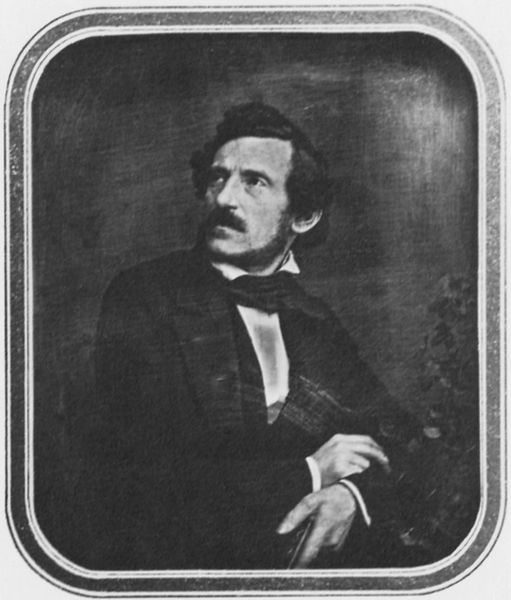
Titel: Der blinde Stelzner
Künstler: Deutscher Photograph
Schlagwörter: dunkel, hand, mann, schatten, weiß, blume, frisur, grau, hell, mund, nase, ohr, profil, schwarz, stirn, zeichnung, blick, schal, schleife, anzug, bart, hemd, jacke, schnurrbart, augen, kragen, rahmen, vollbart, ärmel, herr, hände, portrait, porträt, auge, haare, pose, pflanze, locken, scheitel, rand, frack, krawatte, seitenscheitel, halstuch, atelier, fliege, schnauzbart, foto, fotografie, oben, photographie, buch, schwarz-weiß, backenbart, bürgertum, manschetten, bildniss, photo, halbprofil, oberlippenbart, abgerundet, harre, sitzender mann, hommel, daguerreotypie, paspertou, kuvert, weiss grau, abgewandter blick, abwesender blick, halbfigurenbild